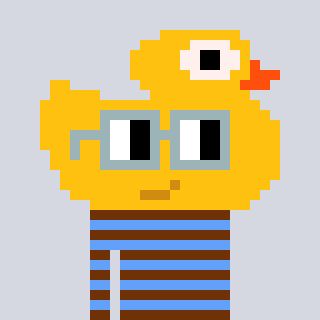
a pixel art character with square dark gray glasses, a ducky-shaped head and a blue-colored body on a cool background